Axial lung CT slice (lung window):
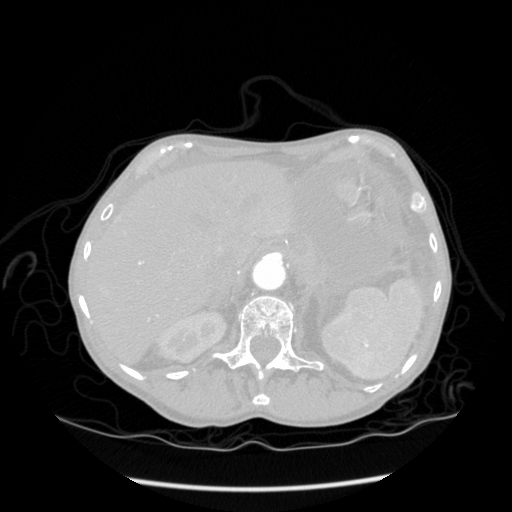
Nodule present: no